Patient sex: M
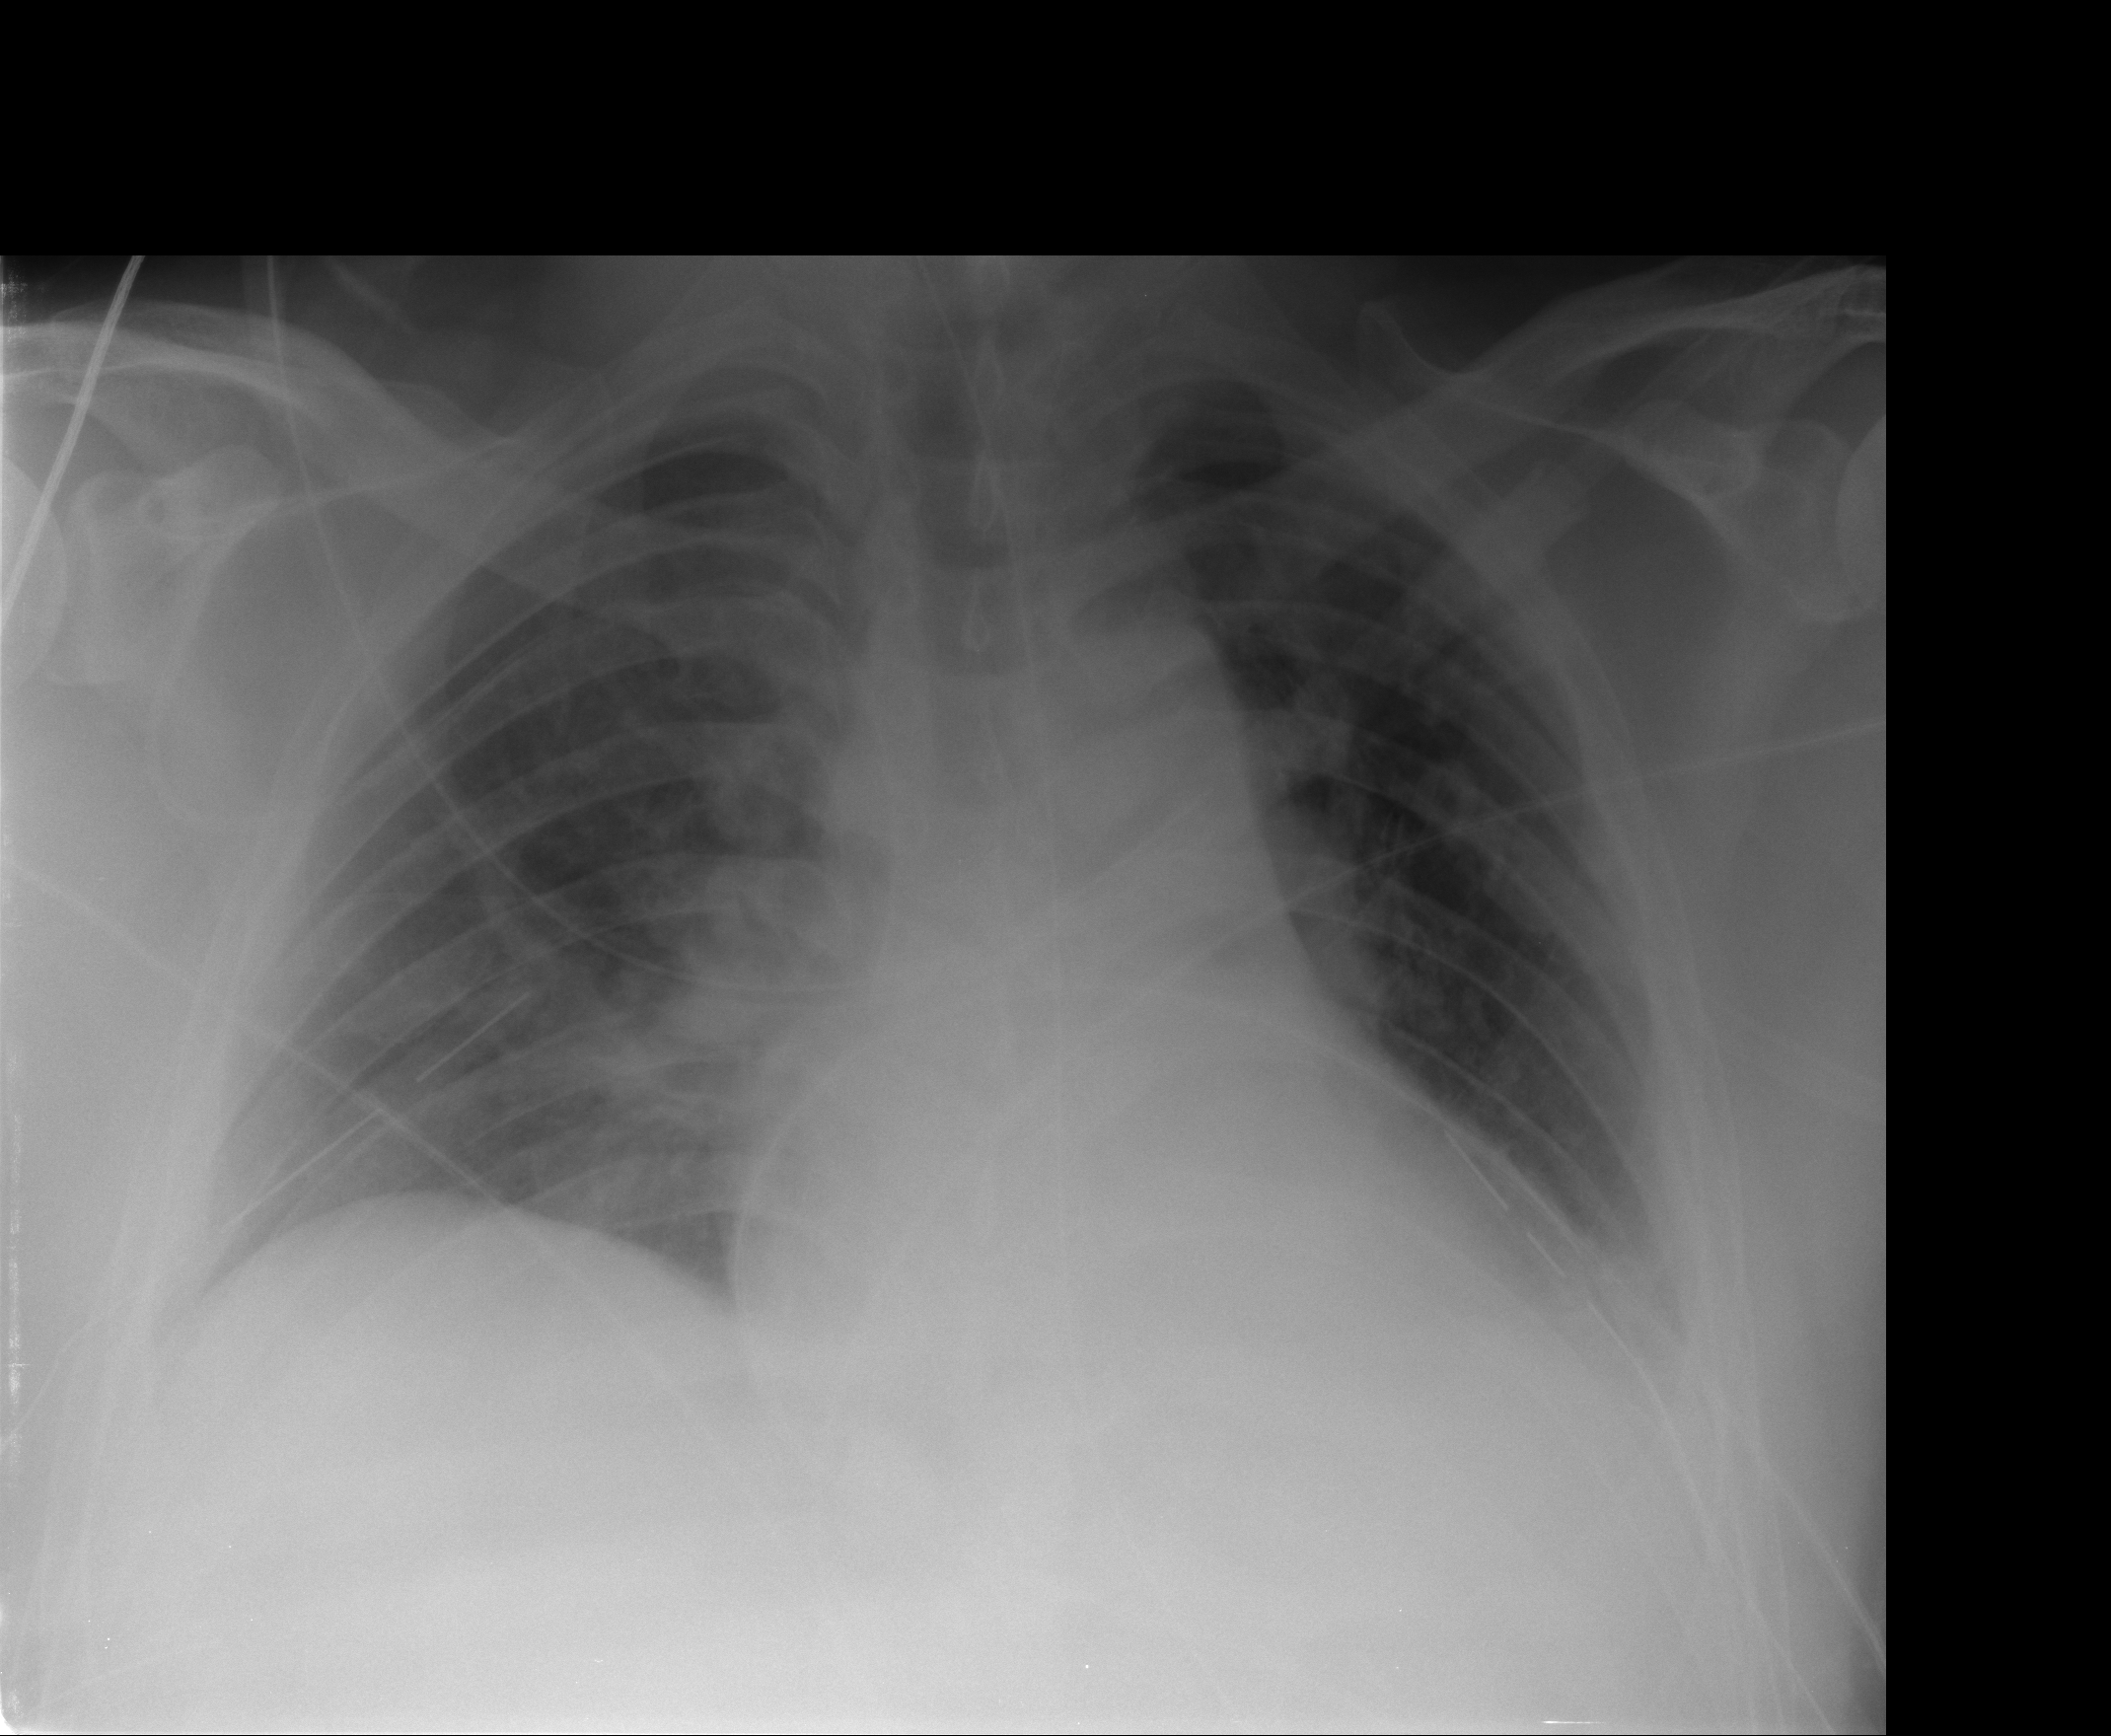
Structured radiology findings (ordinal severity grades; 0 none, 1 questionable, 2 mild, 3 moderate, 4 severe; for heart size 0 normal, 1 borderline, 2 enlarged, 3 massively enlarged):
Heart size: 0
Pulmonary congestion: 1
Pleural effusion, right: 0
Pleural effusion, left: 2
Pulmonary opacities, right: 0
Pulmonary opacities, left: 0
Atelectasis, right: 2
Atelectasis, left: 2